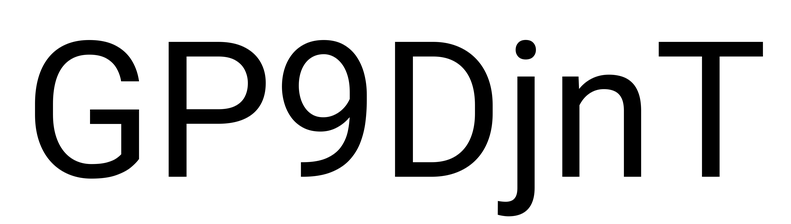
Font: Roboto_Regular